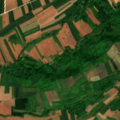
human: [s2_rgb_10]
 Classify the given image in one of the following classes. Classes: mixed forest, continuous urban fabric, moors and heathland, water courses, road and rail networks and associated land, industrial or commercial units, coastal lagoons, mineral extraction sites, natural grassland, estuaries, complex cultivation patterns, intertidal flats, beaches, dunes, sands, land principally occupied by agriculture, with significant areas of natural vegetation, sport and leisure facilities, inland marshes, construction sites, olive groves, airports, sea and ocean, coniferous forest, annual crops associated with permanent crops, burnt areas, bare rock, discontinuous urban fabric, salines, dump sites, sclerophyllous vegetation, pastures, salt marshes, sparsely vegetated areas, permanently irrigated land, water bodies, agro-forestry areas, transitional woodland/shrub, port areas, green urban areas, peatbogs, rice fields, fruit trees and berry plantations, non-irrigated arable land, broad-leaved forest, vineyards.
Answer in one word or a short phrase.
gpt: non-irrigated arable land, land principally occupied by agriculture, with significant areas of natural vegetation, broad-leaved forest, transitional woodland/shrub